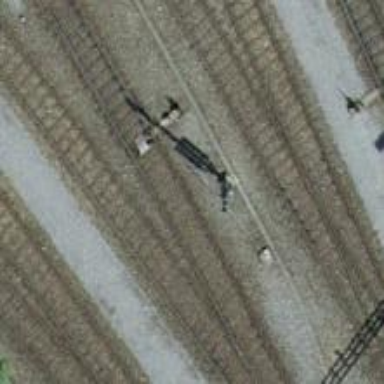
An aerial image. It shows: Railway switch.